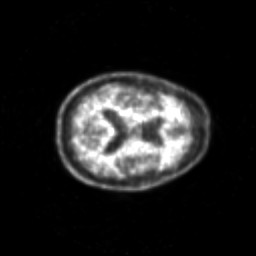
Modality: PET
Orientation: axial
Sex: male
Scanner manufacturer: siemens